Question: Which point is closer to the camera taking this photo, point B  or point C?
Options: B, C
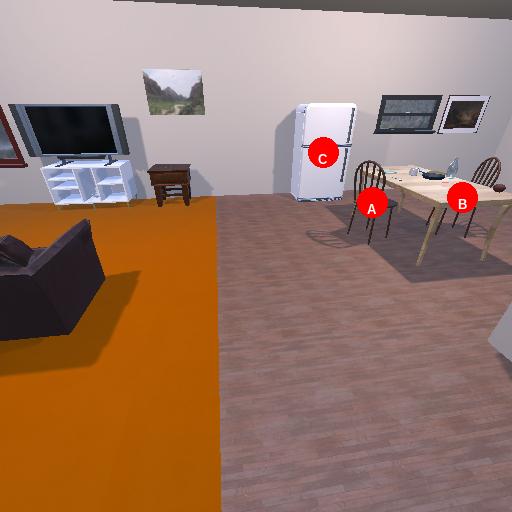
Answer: B